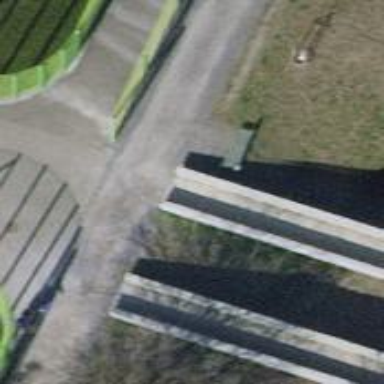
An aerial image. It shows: Bench for seating.